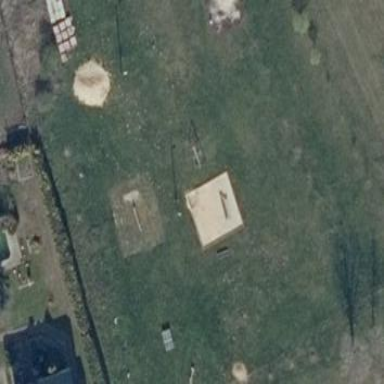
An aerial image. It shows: Playground area for leisure activities on the land.